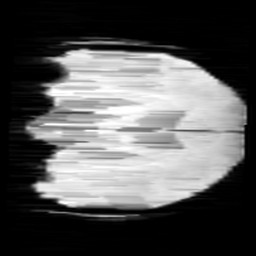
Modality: minIP
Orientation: coronal
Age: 12
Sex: female
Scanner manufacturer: siemens
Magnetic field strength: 3 T
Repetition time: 0.027 s
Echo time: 0.02 s